Question: I was recently requesting a SSL cert via GoDaddy and noticed this message:

In the past I have always generated 2048-bit CSR requests, but this time it got me thinking that perhaps I should "step it up," and it seems like the next step would be a 4096-bit version.
There isn't much info available on 4096-bit SSL certs - but apparently many people have been using 1024-bit certificates until they absolutely had to upgrade and now some browsers won't support the 1024-bit certificates anymore.
How is browser support for 4096-bit certificates? If GoDaddy requires "at least" a 2048-bit certificate, is that enough, or should I try and do something more? If so, what are the advantages and disadvantages?
PS: the two links in GoDaddy's message are <URL>, neither of which I found very helpful.
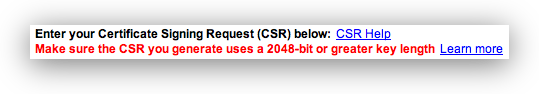
Answer: Pretty much all* browsers will support 4096-bit keys. The issue you'll run into is that key exchange is slower with larger keys, which will increase load on the server and slow down page loading on the client.
2048-bit keys are generally considered safe for the time being. If you want an intermediate step, though, 3072-bit keys are right smack-dab in the middle.
*: Only exception might be a couple of weird, old mobile / embedded browsers.